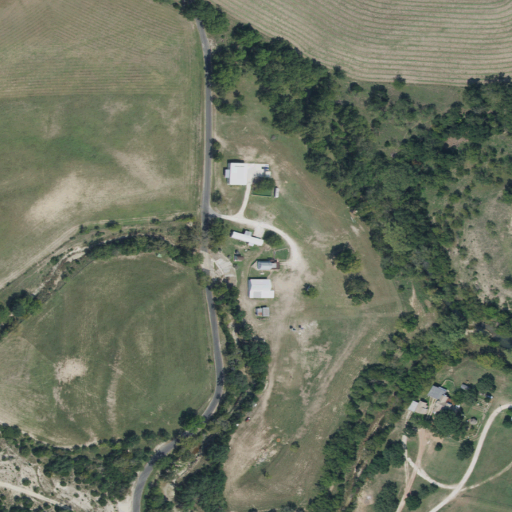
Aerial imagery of valley in Texas named Lazy Valley containing shrub, open development, cultivated crops, deciduous forest, woody wetlands, high intensity development, evergreen forest, and pasture